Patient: sex M, age 52
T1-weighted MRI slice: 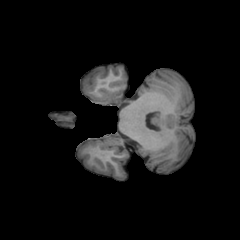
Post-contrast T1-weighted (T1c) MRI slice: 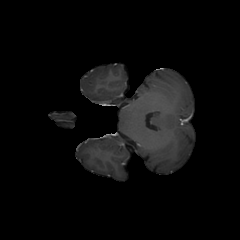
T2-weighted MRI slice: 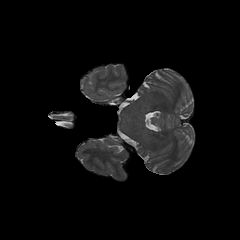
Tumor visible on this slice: no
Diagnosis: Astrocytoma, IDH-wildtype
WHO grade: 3